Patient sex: M
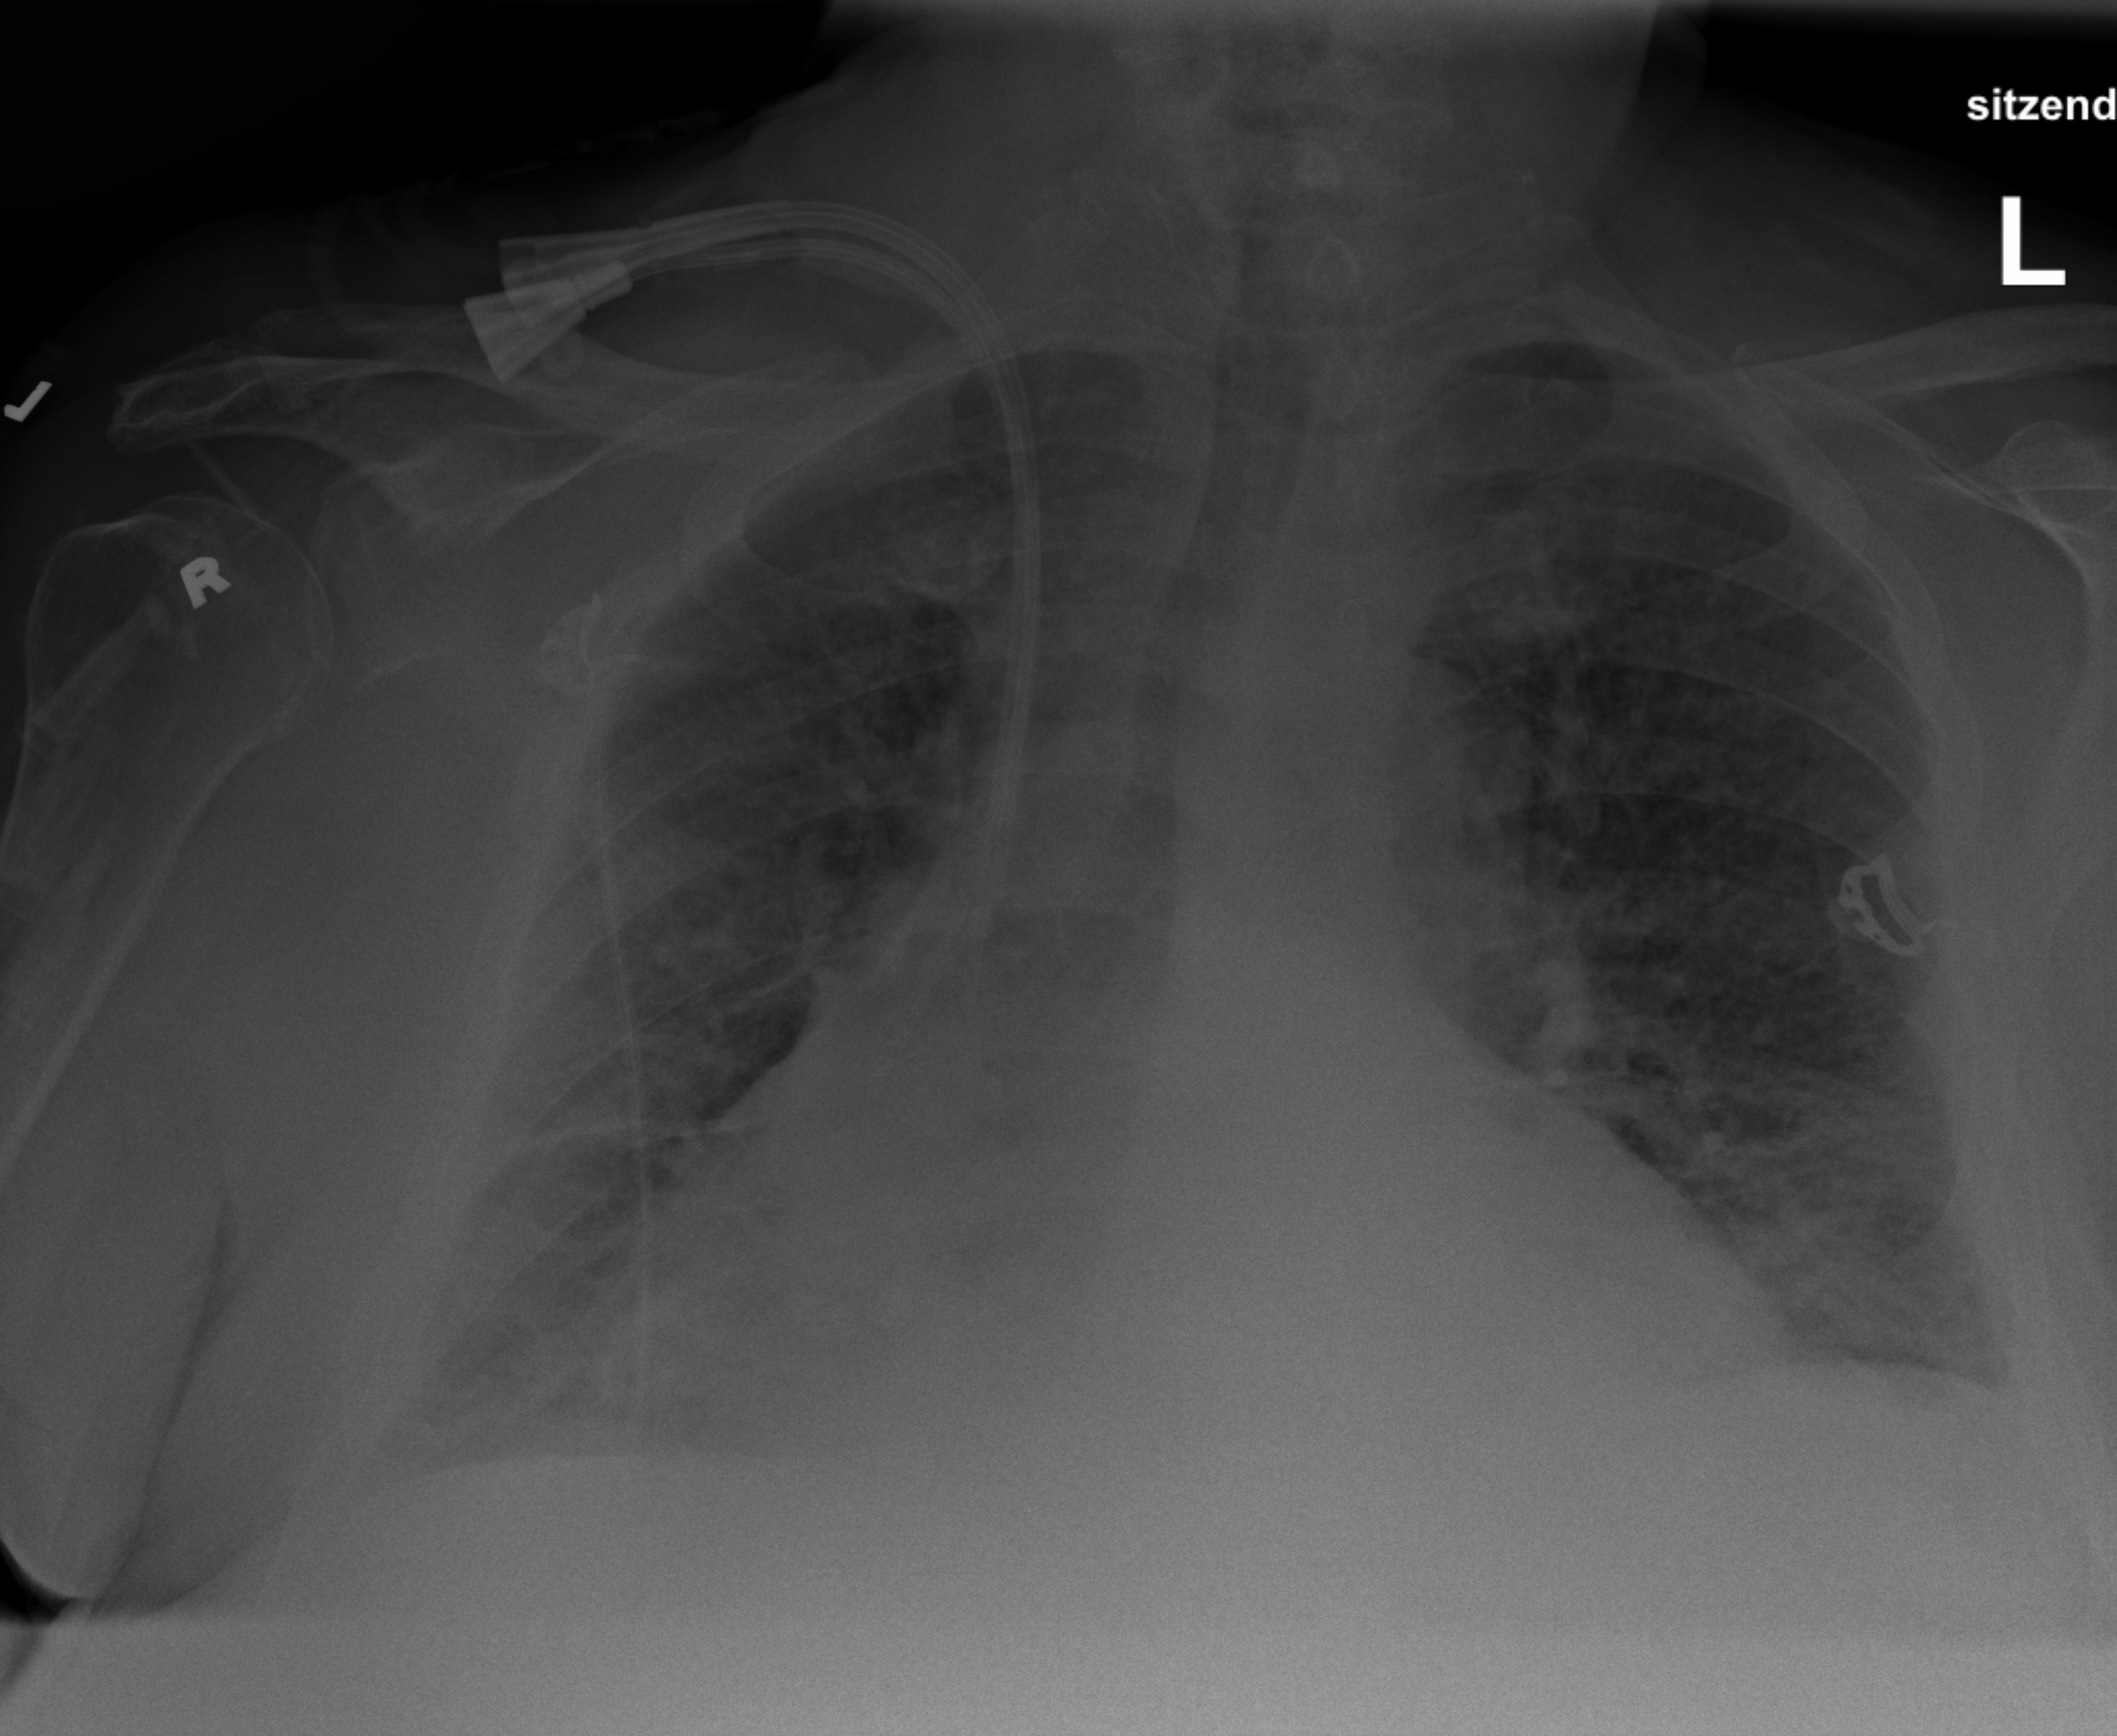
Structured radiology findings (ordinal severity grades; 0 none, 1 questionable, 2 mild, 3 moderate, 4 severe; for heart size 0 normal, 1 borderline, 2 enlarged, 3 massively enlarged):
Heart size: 2
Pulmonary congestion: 3
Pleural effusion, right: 2
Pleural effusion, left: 2
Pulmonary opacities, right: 2
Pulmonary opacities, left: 2
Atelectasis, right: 2
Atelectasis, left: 2